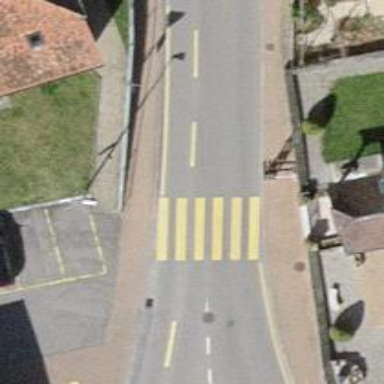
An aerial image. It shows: Marked zebra crossing.